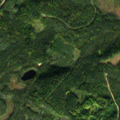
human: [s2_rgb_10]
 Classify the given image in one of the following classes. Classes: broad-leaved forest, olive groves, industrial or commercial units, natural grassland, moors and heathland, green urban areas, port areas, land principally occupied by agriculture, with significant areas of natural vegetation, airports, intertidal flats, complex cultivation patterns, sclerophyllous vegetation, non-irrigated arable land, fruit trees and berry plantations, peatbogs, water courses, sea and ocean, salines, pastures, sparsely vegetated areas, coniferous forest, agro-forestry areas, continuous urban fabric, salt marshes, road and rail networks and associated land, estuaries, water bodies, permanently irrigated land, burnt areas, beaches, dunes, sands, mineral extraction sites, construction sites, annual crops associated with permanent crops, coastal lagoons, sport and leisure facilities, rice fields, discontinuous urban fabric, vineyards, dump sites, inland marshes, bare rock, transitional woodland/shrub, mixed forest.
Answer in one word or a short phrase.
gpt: coniferous forest, transitional woodland/shrub